Aerial crown-view tile of a tropical tree (Barro Colorado Island, Panama), acquired 20241112:
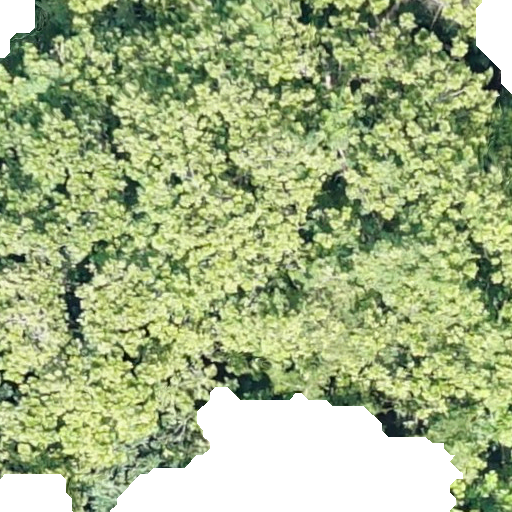
Species: Anacardium excelsum
GBIF accepted scientific name: Anacardium excelsum
Crown area: 761.355 m²